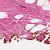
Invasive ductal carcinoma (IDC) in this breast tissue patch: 0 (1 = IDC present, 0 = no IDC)